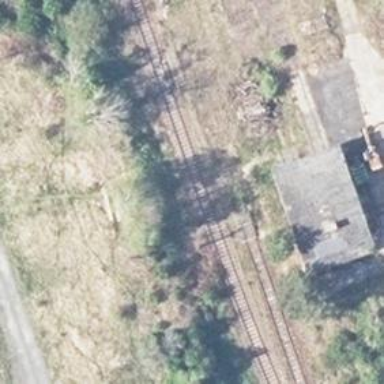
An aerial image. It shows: Abandoned railway track of Class A.